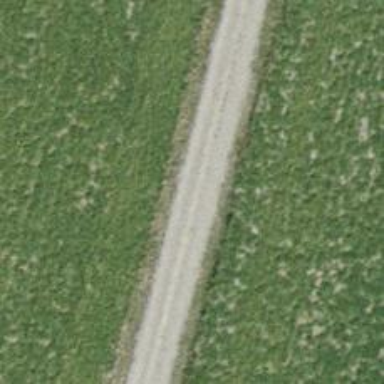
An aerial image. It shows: Pebblestone track with grade2 quality.